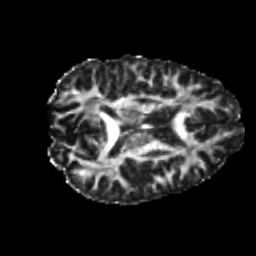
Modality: FA
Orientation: axial
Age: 22
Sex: male
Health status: healthy
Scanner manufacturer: philips
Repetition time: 7.385 s
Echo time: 0.08599 s